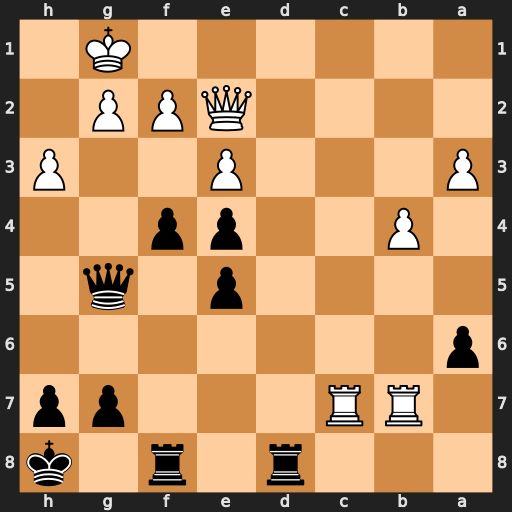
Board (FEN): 3r1r1k/1RR3pp/p7/4p1q1/1P2pp2/P3P2P/4QPP1/6K1
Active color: b
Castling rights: -
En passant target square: -
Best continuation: f3 Qf1 Rd1